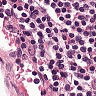
Metastatic tissue present: no